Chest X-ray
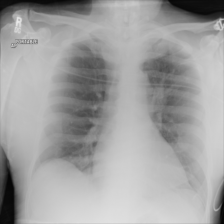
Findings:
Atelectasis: negative
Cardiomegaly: negative
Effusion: negative
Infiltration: negative
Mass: positive
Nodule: negative
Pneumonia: negative
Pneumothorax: negative
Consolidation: negative
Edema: negative
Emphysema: negative
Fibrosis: negative
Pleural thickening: negative
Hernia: negative